Field crop: maize
Growth stage: 1
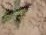
Species: atriplex